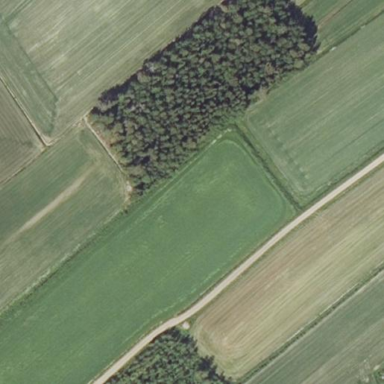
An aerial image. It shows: Forested woodland area.